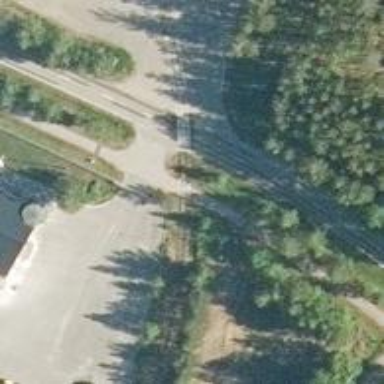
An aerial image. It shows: Uncontrolled railway crossing.